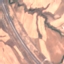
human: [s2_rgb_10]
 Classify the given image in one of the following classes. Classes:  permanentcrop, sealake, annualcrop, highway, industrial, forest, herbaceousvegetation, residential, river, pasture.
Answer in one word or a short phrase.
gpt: Highway